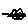
Label: cat